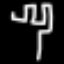
Label: fork